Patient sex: F
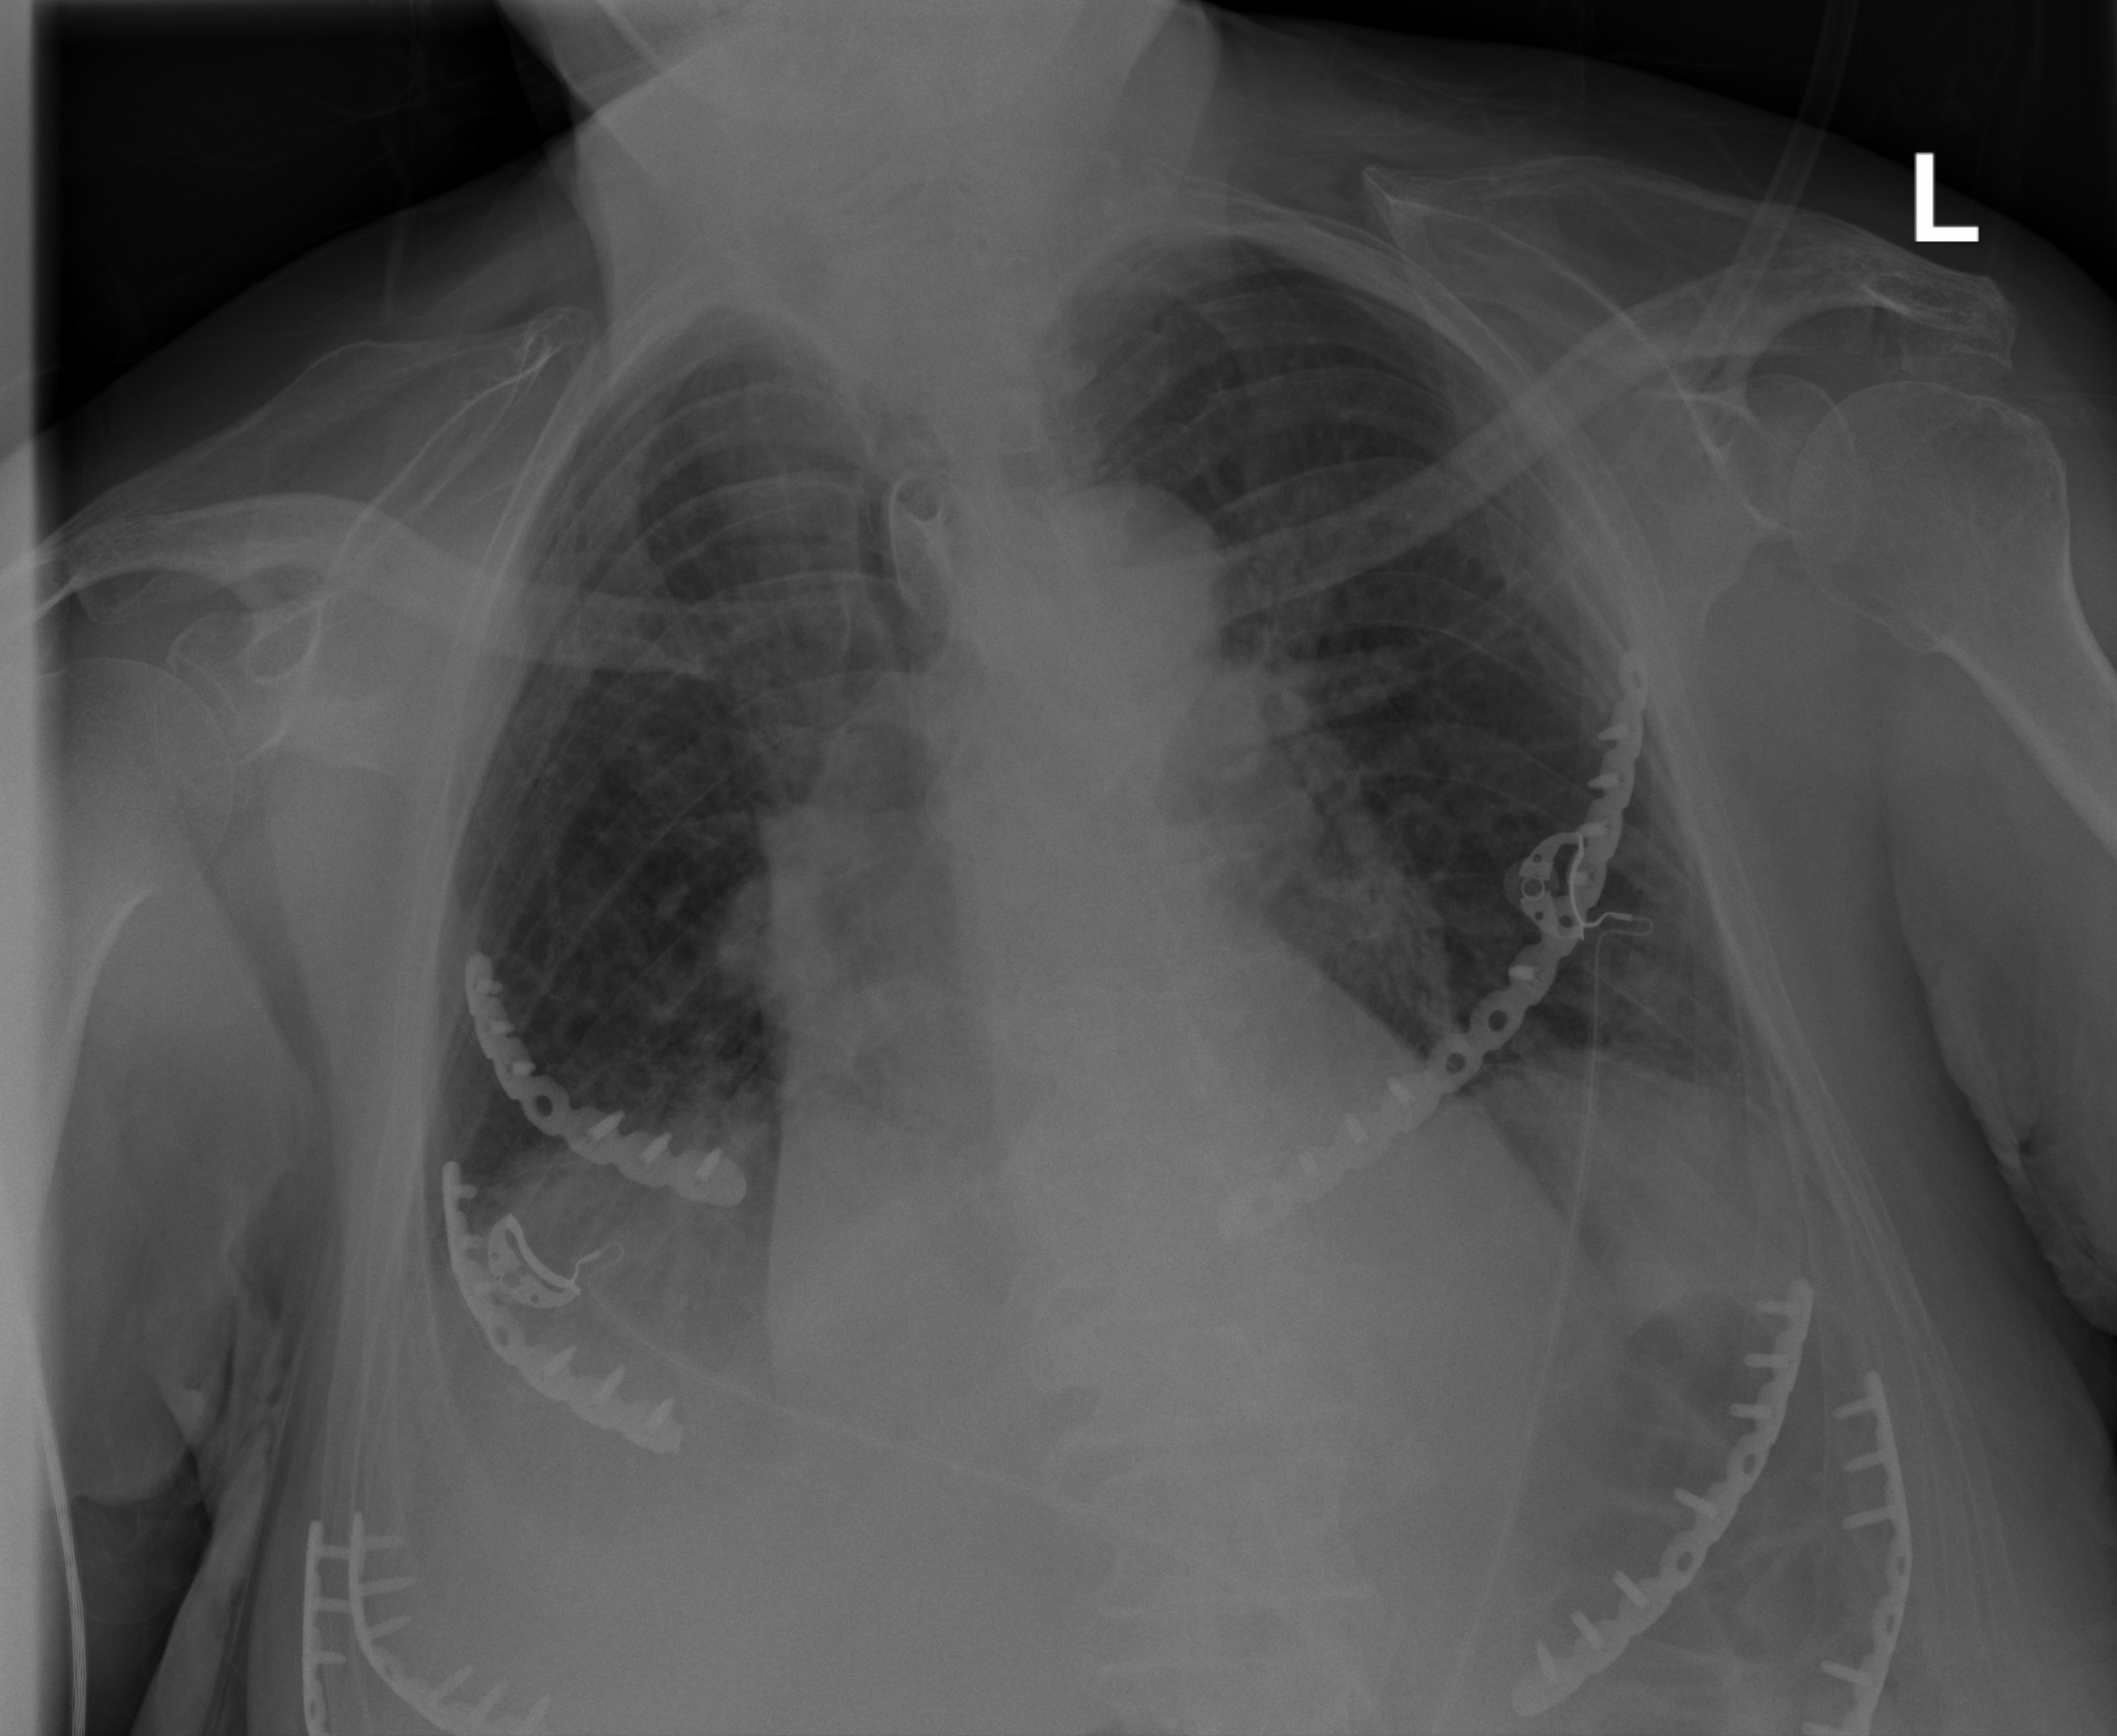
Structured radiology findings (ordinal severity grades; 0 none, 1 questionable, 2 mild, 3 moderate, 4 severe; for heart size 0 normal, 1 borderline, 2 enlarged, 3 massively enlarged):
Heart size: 0
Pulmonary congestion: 2
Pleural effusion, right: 2
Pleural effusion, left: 2
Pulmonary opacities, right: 0
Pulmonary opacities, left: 0
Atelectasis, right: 0
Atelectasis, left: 0